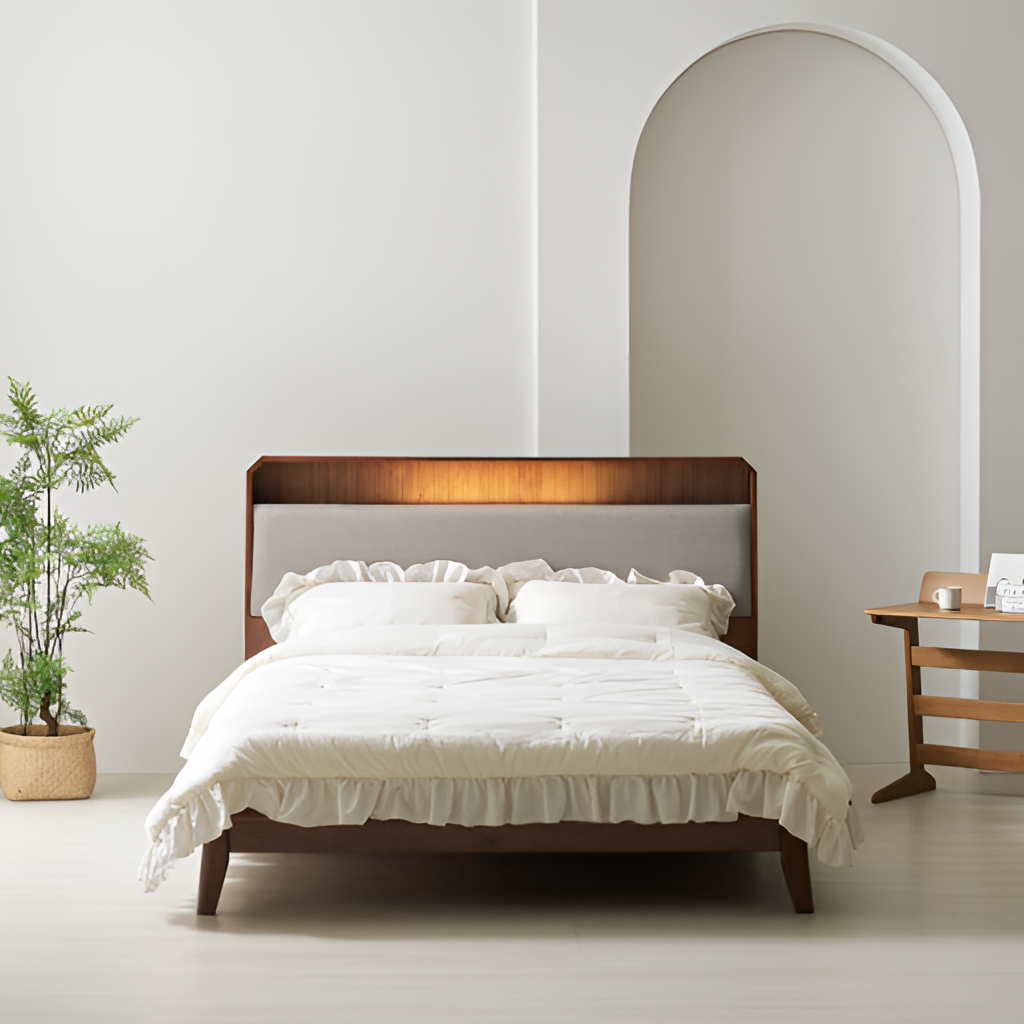
bedroom, brown wood illuminated headboard bed, paint wallpaper, with solid pattern, contemporary, wood flooring, with plank pattern